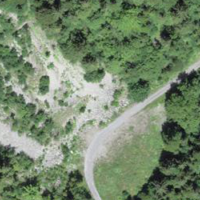
EUNIS habitat code: 43
Species observed at this site:
Laburnum alpinum